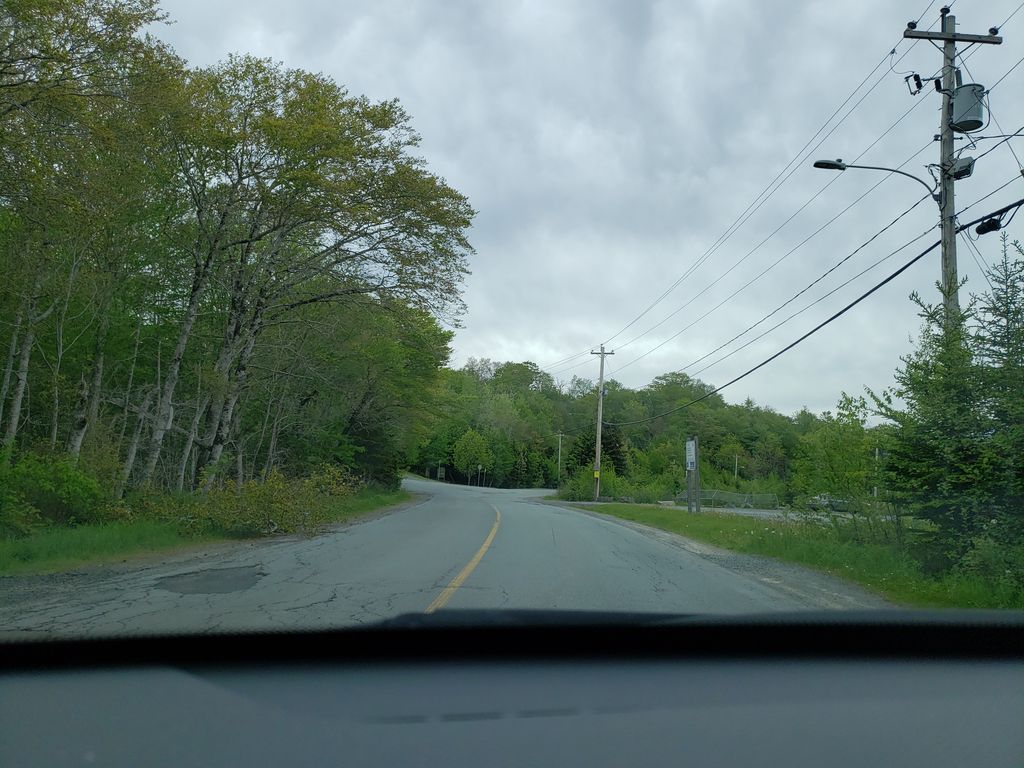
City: halifax